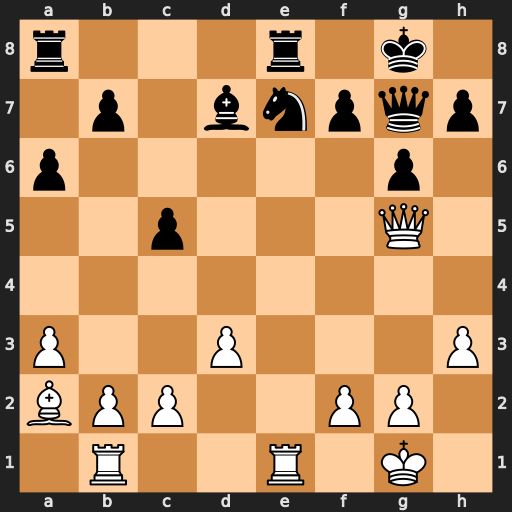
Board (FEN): r3r1k1/1p1bnpqp/p5p1/2p3Q1/8/P2P3P/BPP2PP1/1R2R1K1
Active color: w
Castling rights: -
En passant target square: -
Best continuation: Rxe7 Rxe7 Qxe7